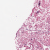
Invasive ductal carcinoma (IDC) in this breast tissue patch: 0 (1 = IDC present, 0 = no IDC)